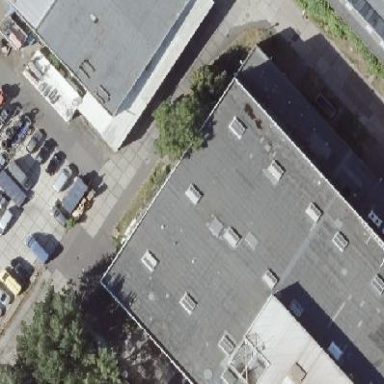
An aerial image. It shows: Industrial building.